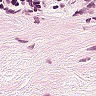
Metastatic tissue present: no